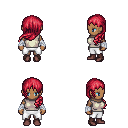
a pixel art fantasy rpg character, female body template, human, dark skin, white sleeveless shirt, white pants, ruby red left-swept hairstyle, white cloth bandages, maroon shoes, four views (front, back, left, right), 2x2 character sprite sheet, small pixel art, hard edges, no anti-aliasing